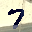
Label: 7